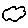
Label: cloud